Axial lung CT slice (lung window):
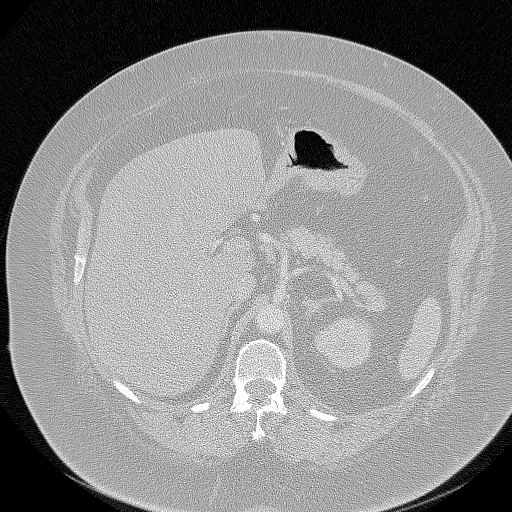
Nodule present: no